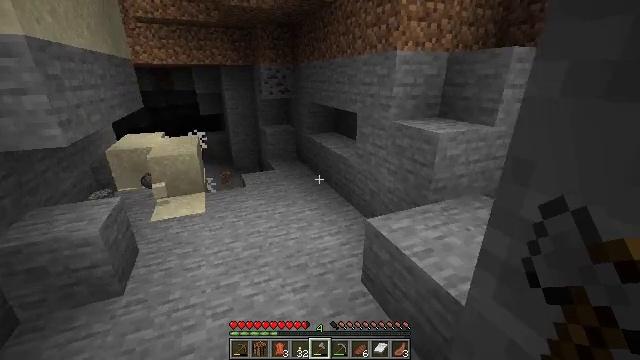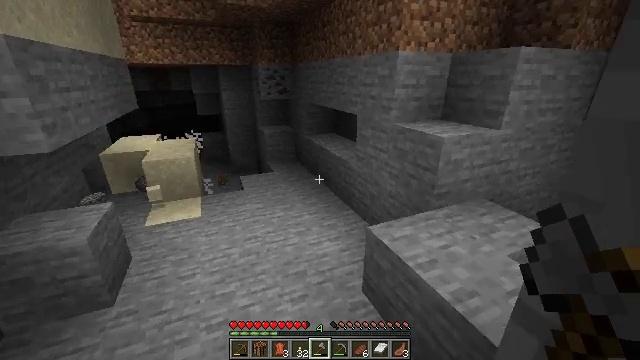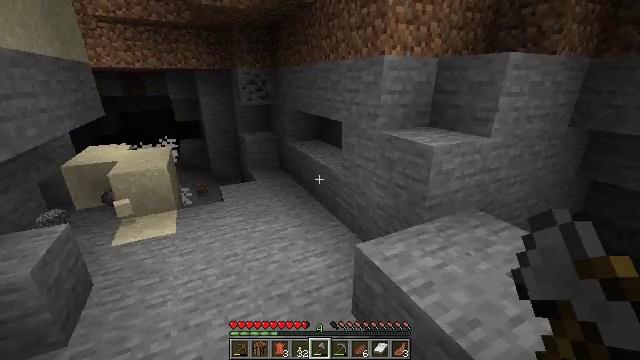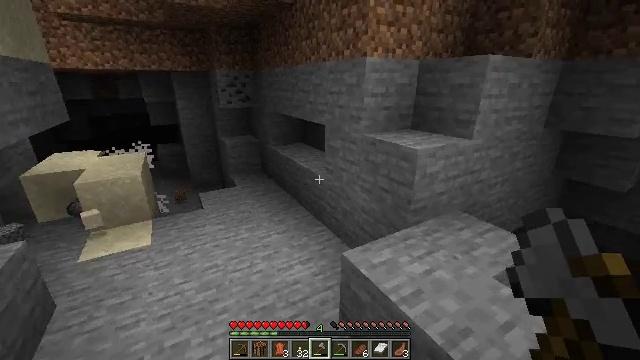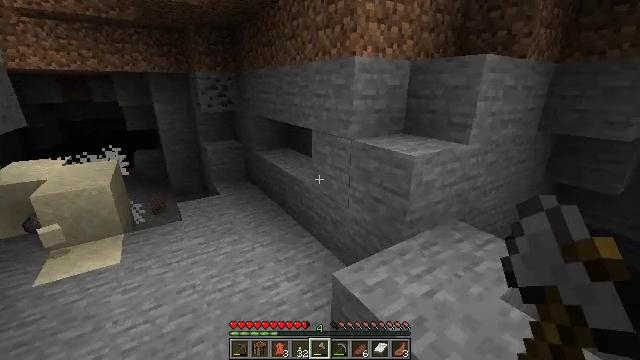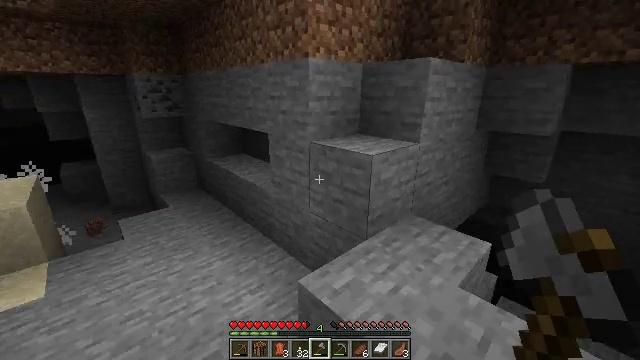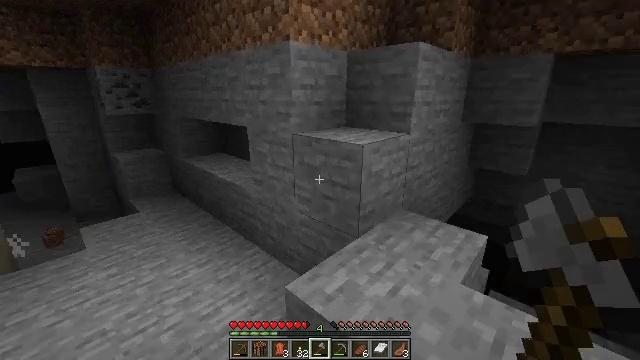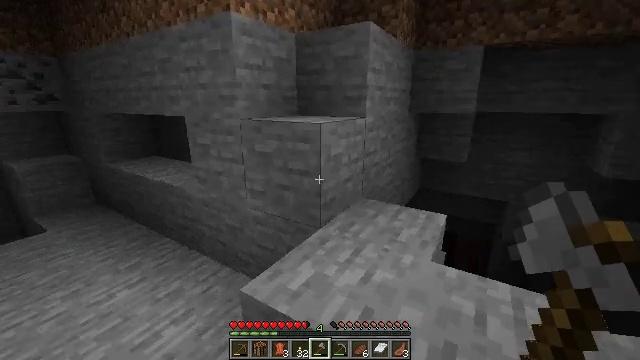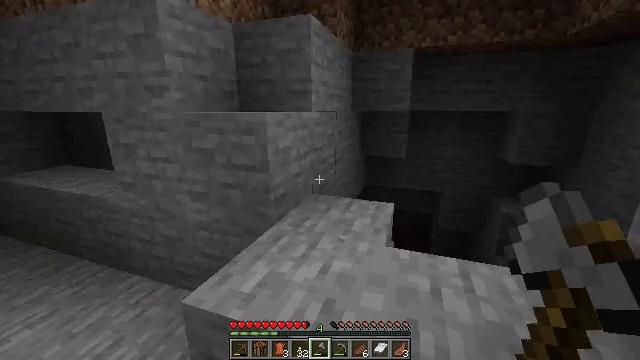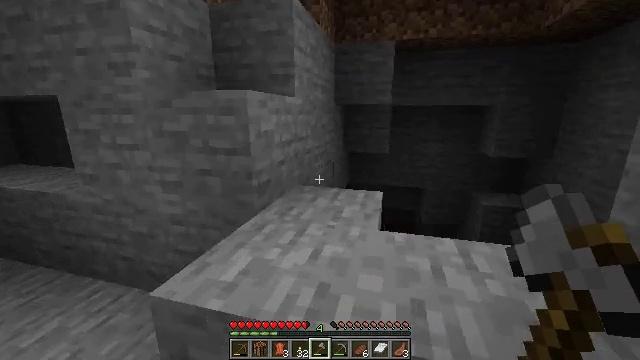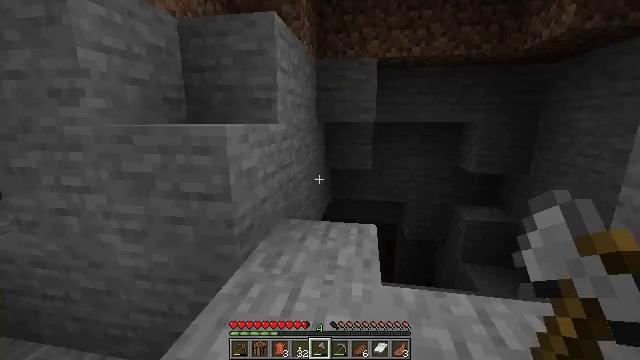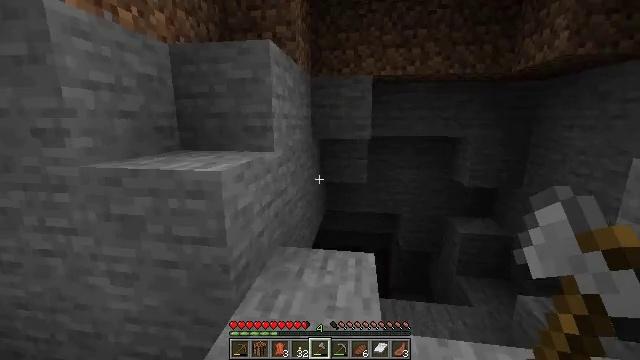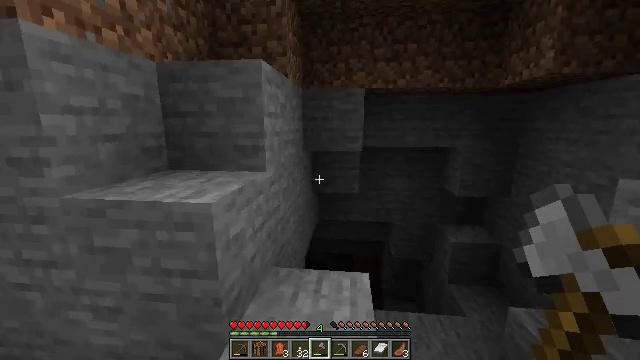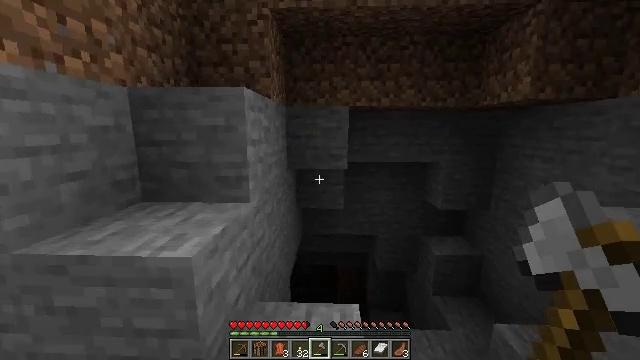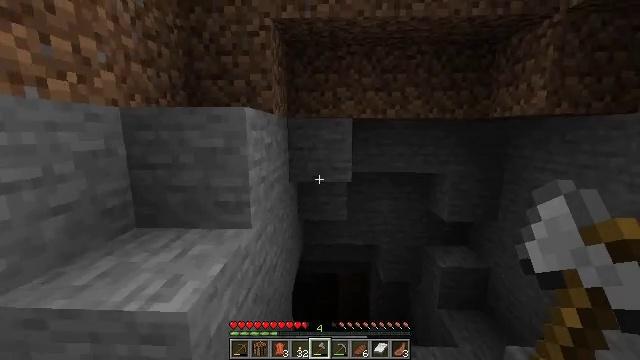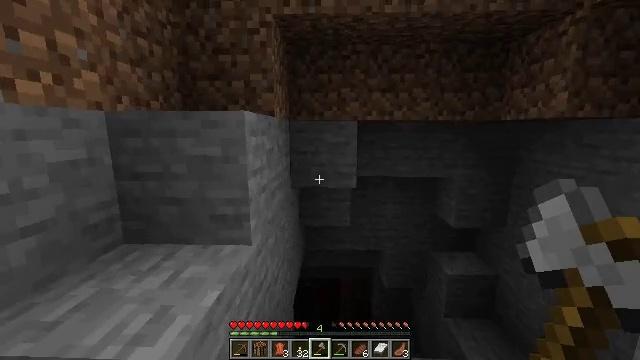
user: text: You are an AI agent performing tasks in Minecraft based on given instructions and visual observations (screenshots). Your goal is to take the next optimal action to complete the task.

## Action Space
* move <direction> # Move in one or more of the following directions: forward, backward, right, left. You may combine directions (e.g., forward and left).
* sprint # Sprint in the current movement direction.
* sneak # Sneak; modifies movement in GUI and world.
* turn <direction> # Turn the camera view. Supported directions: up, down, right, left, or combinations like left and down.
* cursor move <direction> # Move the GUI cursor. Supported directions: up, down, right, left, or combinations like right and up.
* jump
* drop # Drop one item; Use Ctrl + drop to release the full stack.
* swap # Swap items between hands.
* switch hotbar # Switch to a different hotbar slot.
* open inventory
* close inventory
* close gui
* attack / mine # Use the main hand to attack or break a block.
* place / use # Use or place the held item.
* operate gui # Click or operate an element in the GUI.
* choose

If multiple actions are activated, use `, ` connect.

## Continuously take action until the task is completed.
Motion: motion action
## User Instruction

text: Break the dirt block.
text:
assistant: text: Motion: move forward
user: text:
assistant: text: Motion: move forward, turn right
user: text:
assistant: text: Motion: move forward, turn right
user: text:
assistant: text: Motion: move forward, turn right
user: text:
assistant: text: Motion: move forward, turn right
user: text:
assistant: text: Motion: move forward, turn right
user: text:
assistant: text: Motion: move forward, turn right and up, jump
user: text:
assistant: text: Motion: move forward, turn right and up, jump
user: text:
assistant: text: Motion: move forward, turn right and up, jump
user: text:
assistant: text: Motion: move forward, turn right and up, jump
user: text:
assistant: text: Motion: move forward, turn right, jump
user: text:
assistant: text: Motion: move forward, turn right, jump
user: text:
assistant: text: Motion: move forward, turn right, jump
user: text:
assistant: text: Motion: move forward, jump
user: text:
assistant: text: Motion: move forward, jump
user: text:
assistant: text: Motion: move forward, turn left, jump
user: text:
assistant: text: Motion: move forward, turn left
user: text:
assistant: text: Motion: move forward, turn left and down
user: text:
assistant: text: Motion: turn left
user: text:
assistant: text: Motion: turn left
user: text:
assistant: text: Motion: turn left
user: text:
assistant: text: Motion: turn left
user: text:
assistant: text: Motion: turn left
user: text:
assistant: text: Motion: move forward, turn left and up
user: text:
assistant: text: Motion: move forward
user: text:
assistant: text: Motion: move forward, turn left, jump
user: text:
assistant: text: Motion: move forward, turn left and up, jump
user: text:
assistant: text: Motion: move forward, jump
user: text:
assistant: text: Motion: move forward, turn left and up, jump
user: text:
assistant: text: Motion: move forward, jump